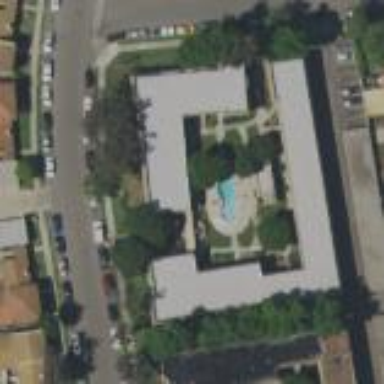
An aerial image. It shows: Image showing building with apartments.